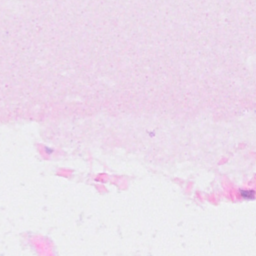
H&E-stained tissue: Breast